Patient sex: M
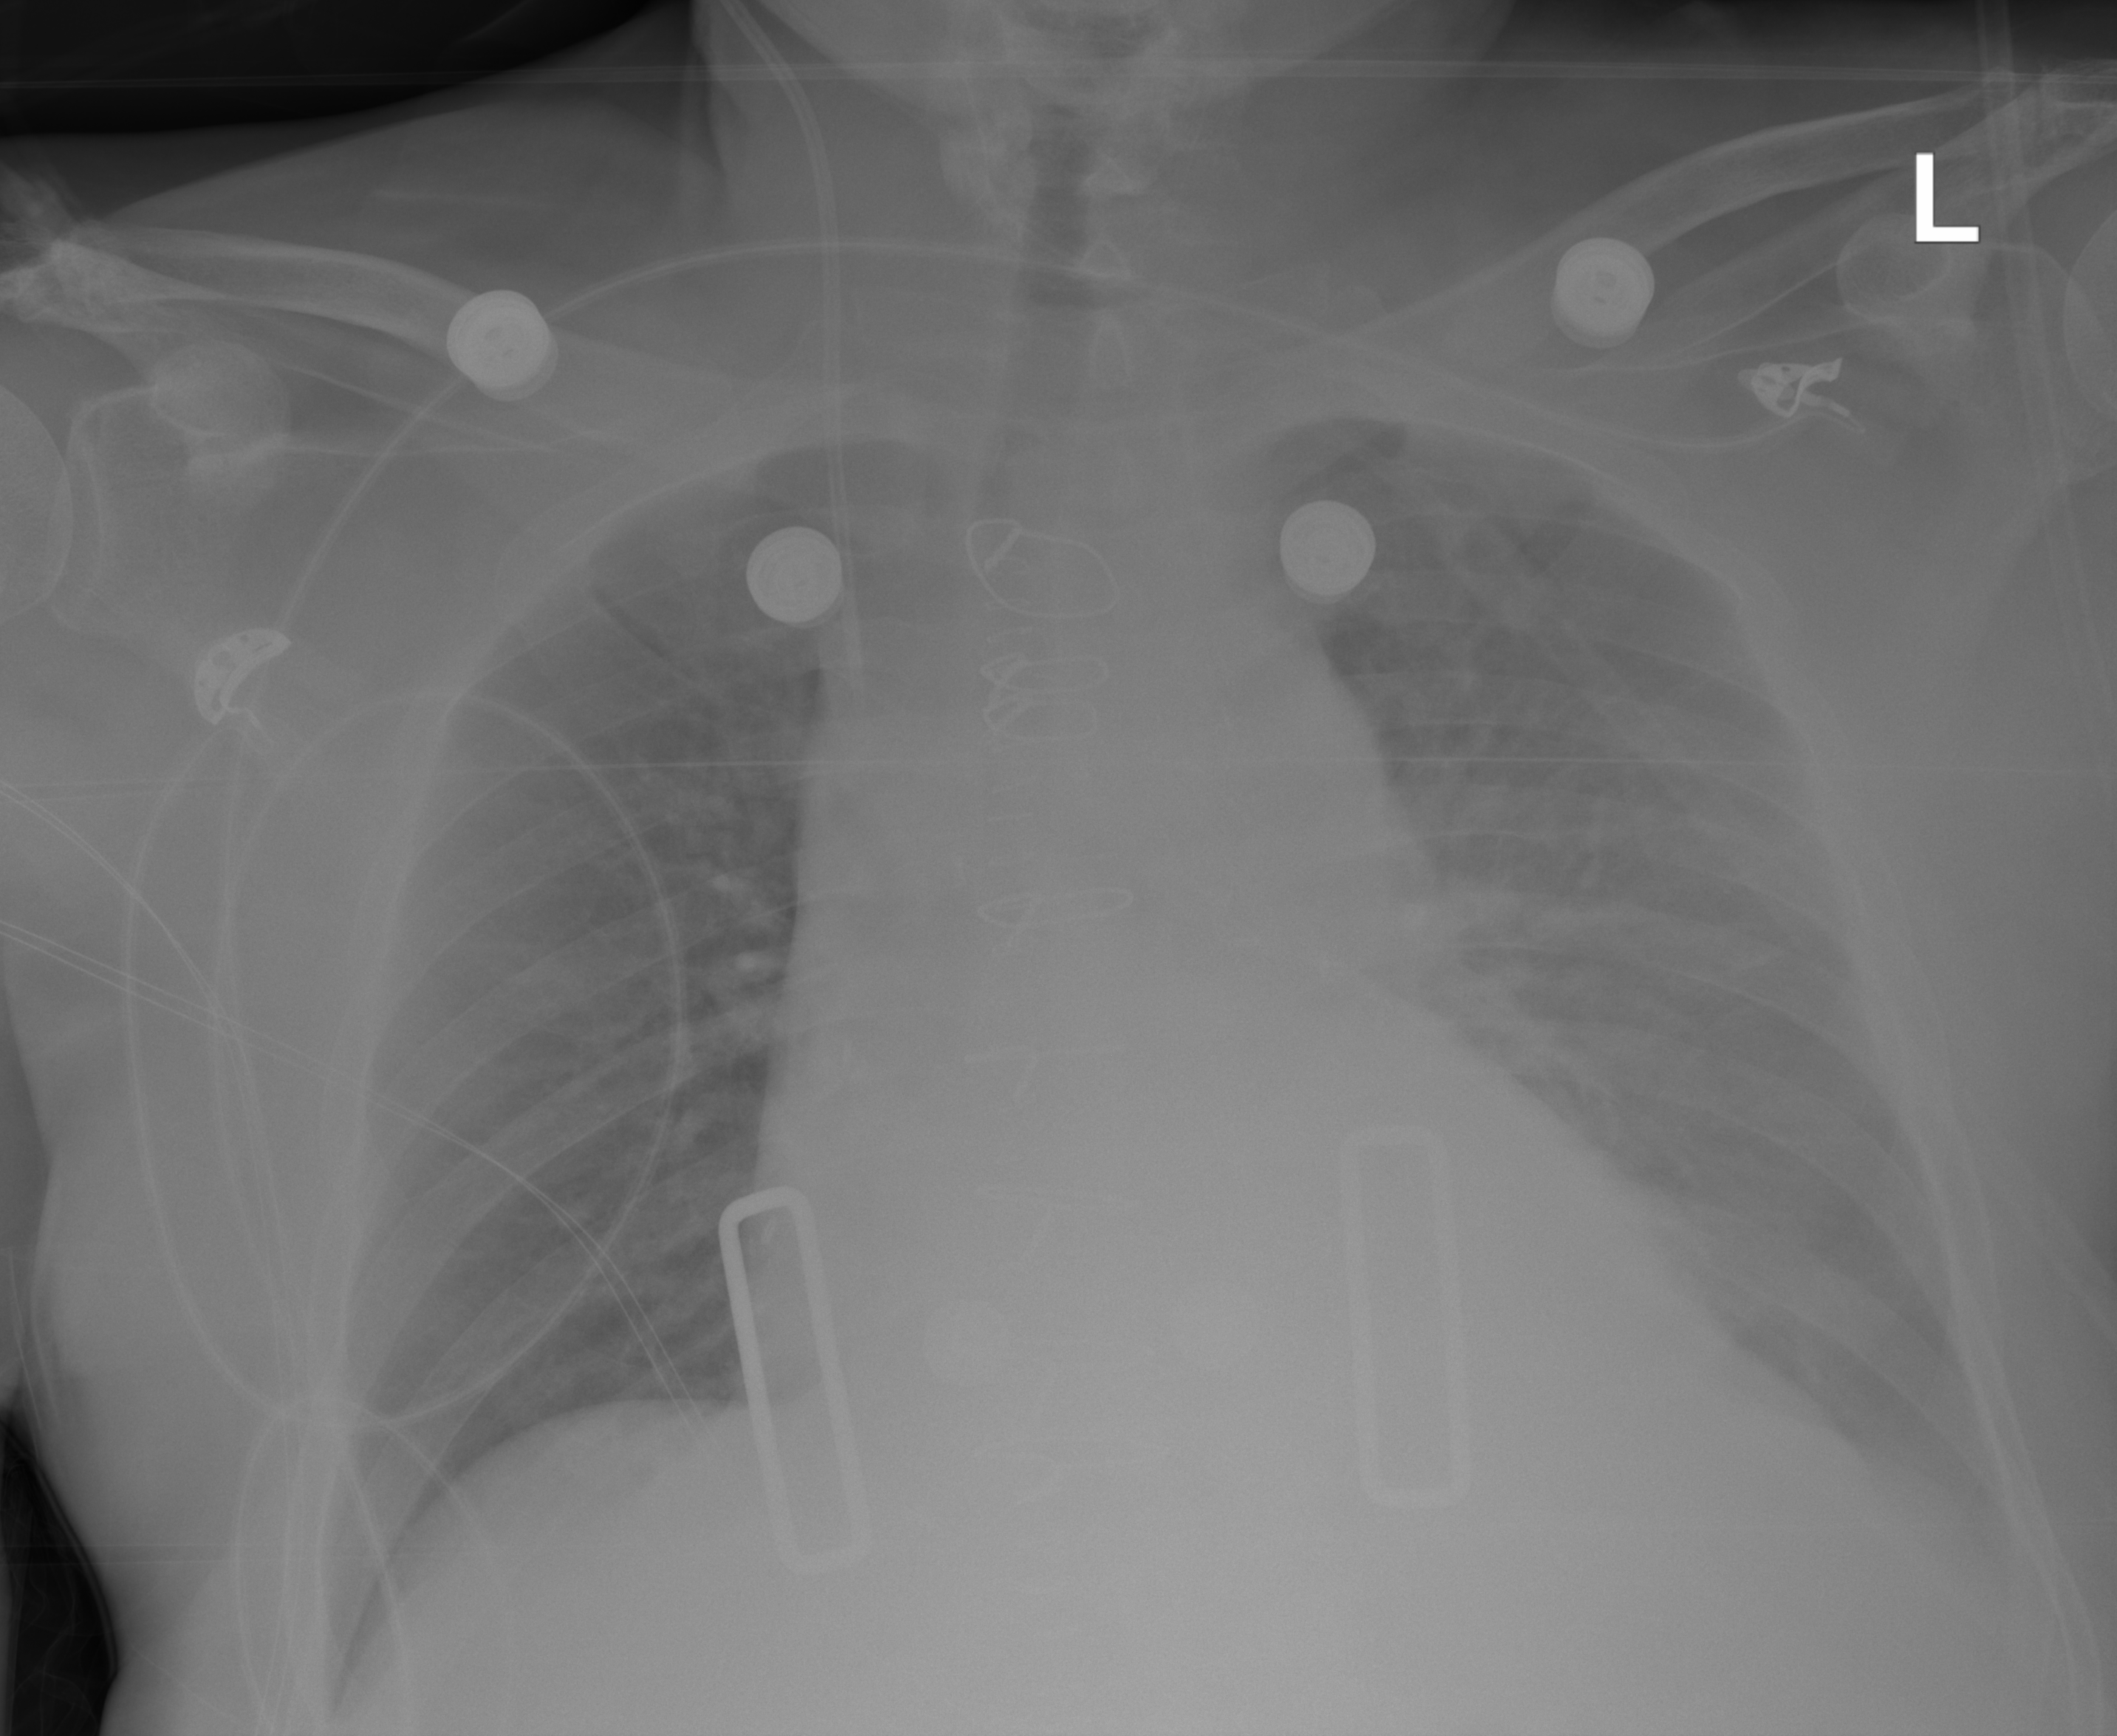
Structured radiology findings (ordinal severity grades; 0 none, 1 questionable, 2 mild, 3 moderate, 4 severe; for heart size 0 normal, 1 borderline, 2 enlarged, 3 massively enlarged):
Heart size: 2
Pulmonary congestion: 2
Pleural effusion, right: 0
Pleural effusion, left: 0
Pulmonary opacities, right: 0
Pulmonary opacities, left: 0
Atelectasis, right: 0
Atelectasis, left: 2